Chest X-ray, PA view. Patient: 58 years old, sex F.
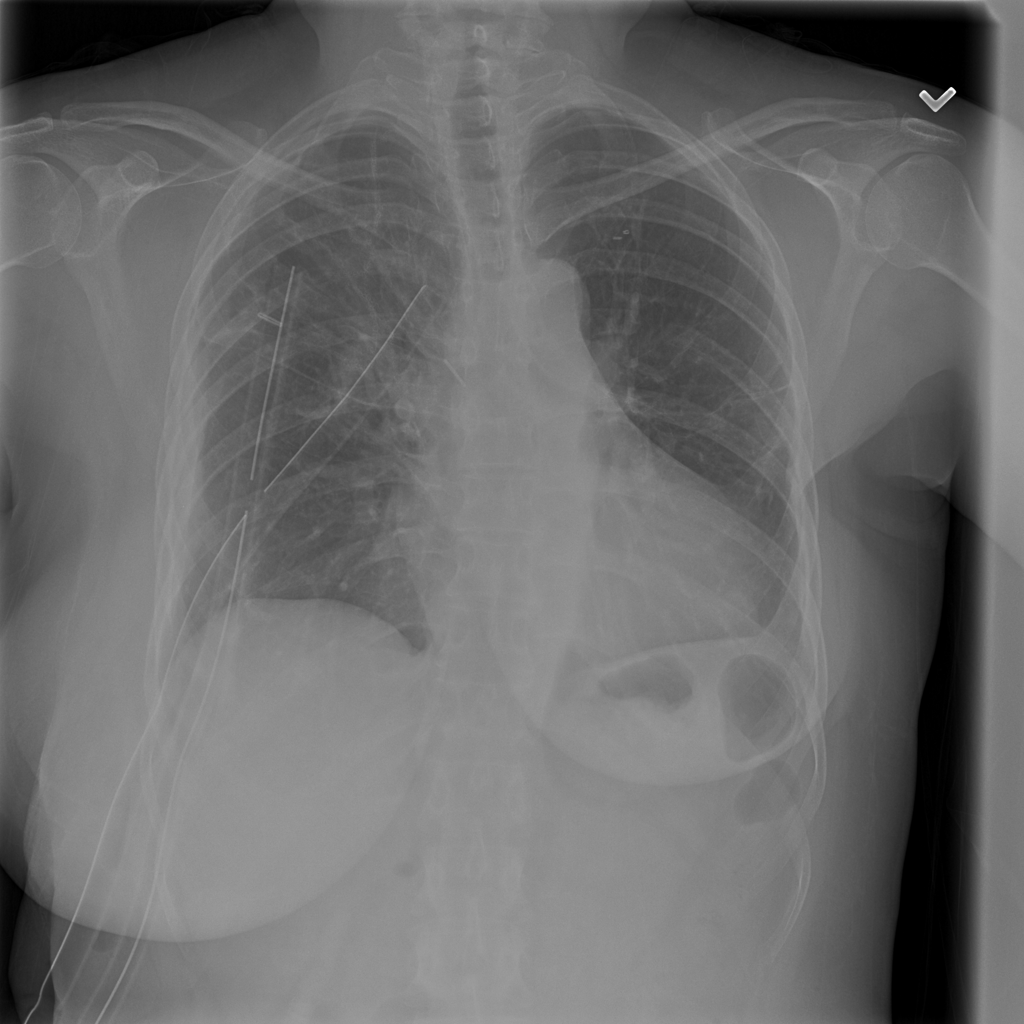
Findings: Effusion